The image is the raw time-domain waveform of a rolling-element bearing's vibration signal. Classify the bearing condition as one of: normal, inner_race, outer_race, ball.
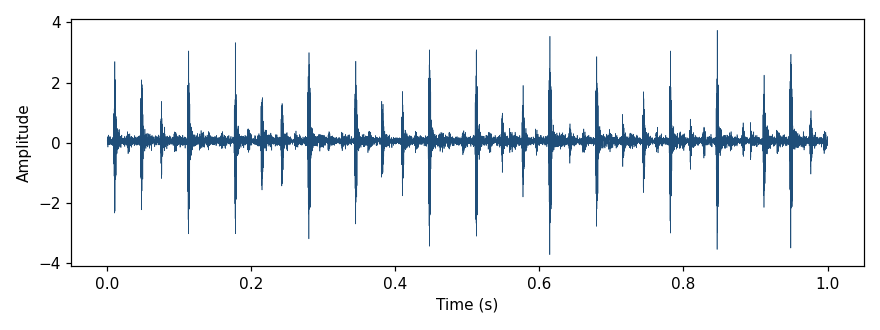
Answer: outer_race